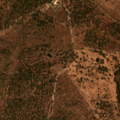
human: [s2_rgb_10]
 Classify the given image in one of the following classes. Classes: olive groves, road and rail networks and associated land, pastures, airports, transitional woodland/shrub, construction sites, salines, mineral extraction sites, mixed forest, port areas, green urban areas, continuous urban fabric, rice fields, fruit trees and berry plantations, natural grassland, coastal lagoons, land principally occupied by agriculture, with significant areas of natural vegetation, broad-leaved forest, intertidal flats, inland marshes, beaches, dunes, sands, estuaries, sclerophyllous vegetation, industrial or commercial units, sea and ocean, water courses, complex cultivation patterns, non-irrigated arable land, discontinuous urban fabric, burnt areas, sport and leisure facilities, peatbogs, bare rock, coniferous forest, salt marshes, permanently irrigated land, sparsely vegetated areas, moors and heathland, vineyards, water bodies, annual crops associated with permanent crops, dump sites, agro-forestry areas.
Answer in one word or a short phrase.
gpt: agro-forestry areas